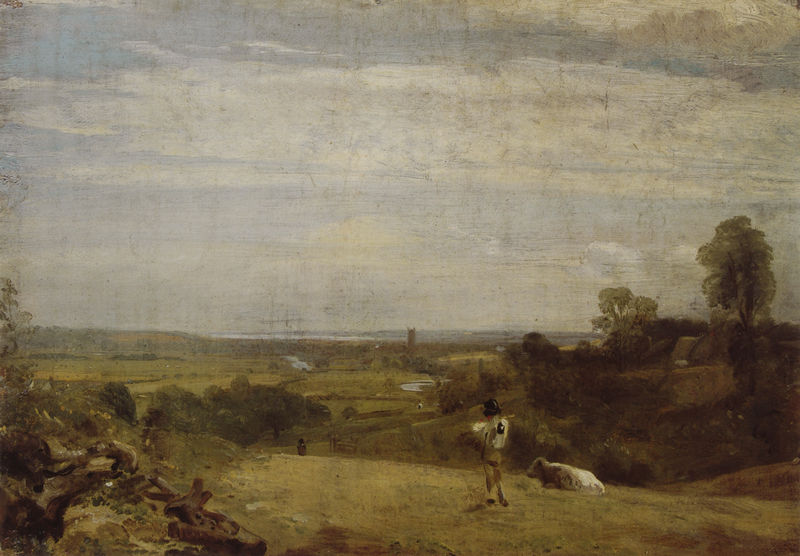
Titel: Dedham from Langham
Künstler: John Constable
Standort: London
Institution: Victoria & Albert Museum
Schlagwörter: baum, berg, blau, himmel, mann, meer, wasser, wolken, baumstämme, bäume, fluss, gelb, grün, impressionismus, landschaft, menschen, mädchen, sand, see, stadt, teich, braun, frankreich, frau, grau, hintergrund, holz, hut, vordergrund, weiss, ausblick, dach, gras, hund, tier, weg, wiese, zaun, mensch, stehen, tragen, bach, erde, feld, ferne, horizont, häuser, hügel, natur, vieh, weide, weite, büsche, gatter, gebüsch, hütte, wiesen, stehend, kind, wald, turm, sommer, liegen, düster, bündel, laufen, berge, dorf, kuh, rind, vegetation, geröll, herbst, strom, constable, junge, liegend, schaf, knabe, burg, weiden, münchen, wandern, grad, hirte, hüten, koch, flötenspieler, kalb, wolkenspiel, flesen, french, streucher, englische landschaftsmalerei, schef, verbläung, 1900, kh